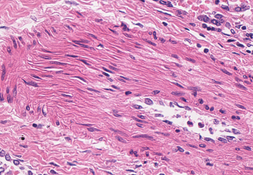
Tumor epithelial tissue: no
Tumor-associated stroma tissue: yes
Normal tissue: no